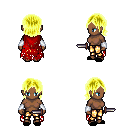
a pixel art fantasy rpg character, female body template, human, dark skin, red tattered cape, gold greaves, gold long bangs hairstyle, white cloth bracers, black slippers, dagger, four views (front, back, left, right), 2x2 character sprite sheet, small pixel art, hard edges, no anti-aliasing